Question: My structure looks like this:

The situation: I need to make a transparent background. So I add opacity to the container:
'''
.container{
margin-top: 20px;
margin-bottom: 15px;
background: #fff;
border-radius: 6px;
border: 1px solid #d9d9de;
opacity: 0.5
}
'''
The main problem is that all childs also are 0.5 transparent. How to set the '.box' with 100% white background with no opacity?
Like this <URL> Photo -> transparent block -> white block
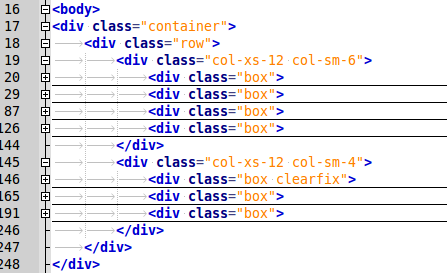
Answer: You can specify the colour including the alpha channel using the <URL> notation.
In this case, you could use something like 'background-color: rgba(255, 255, 255, 0.85)' (the same settings as the site you link to). It's generally good practice to provide an 'rgb()' alternative for browsers that don't support 'rgba' (even though that's now fairly few).
'''
.container{
margin-top: 20px;
margin-bottom: 15px;
background-color: rgb(255, 255, 255);
background-color: rgba(255, 255, 255, 0.85);
border-radius: 6px;
border: 1px solid #d9d9de;
opacity: 0.5
}
'''